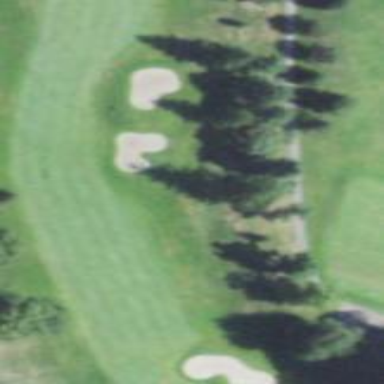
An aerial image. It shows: Golf fairway surrounded by grass.